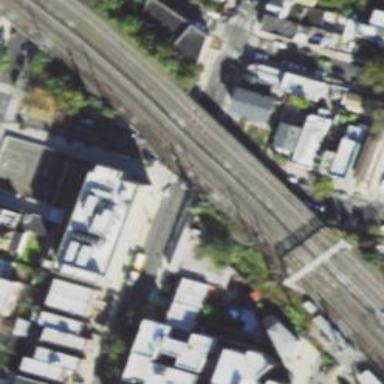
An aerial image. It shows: Bridge over electrified railway tracks.